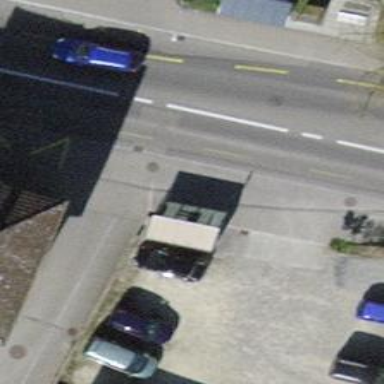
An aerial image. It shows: Bus stop with sheltered platform for public transport.